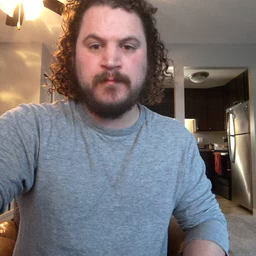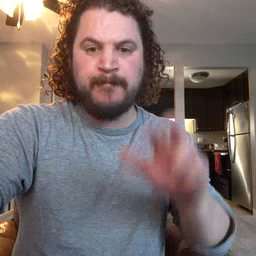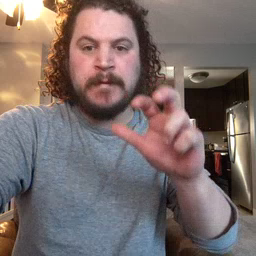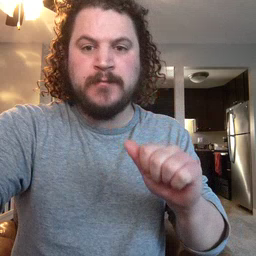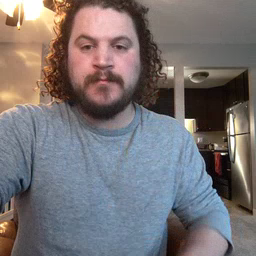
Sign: pizza